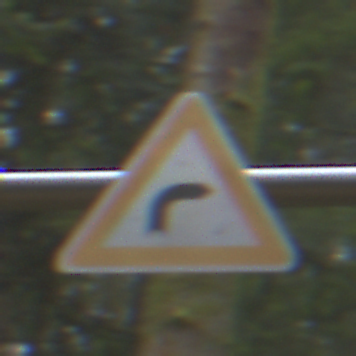
Verkehrszeichen: KurveRechts
Umgebung: Outdoor, Nature
Tageszeit: Midday
Wetter: Overcast
Licht: Natural
Jahreszeit: NotSpecified
Kontrast: LowContrast